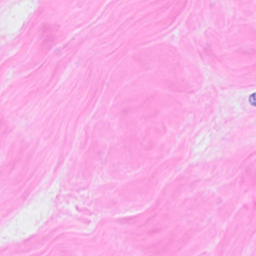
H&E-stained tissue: Breast